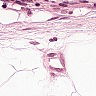
Metastatic tissue present: no